Question: Using <URL> on the Gmail conversation view shows an interesting and unusual layout hierarchy:
- 'com.google.android.gm.CustomWebView'- 'com.google.android.gm.MessageHeaderScrollView''HybridConversationScrollContainer''MessageHeaderView'

So, how (and why) is this achieved? Is it something that an Android developer could & should aspire to re-create in their own apps?
Obviously the probable is performance - WebView uses the fast native WebKit rendering of the message text, and a single WebView is probably more efficient than a separate WebView for each message. If anyone has seen any good blogposts on the performance benefits of this I'd be interested.
Yet there's an obvious complexity cost to this approach (against naively using an <URL> - the 'HybridConversationScrollContainer' has to somehow work out where the message headers should go over the web-rendering, in order to position it's 'MessageHeaderViews' correctly. What I'd like to know is: does it work out those offsets?
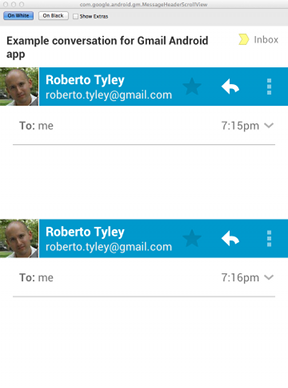
Answer: Incidentally, the only approach I can think of is javascript-based - use javascript in the WebView to gather the header coordinates, and then use 'WebView.addJavascriptInterface()' to pass those coordinates on to Java and the 'HybridConversationScrollContainer'. I haven't tried doing this myself though so I'm not sure if it could actually work.
There a short post on the android Developer blog talking about the 'addJavascriptInterface()' method:
<URL>
It would be wonderful if 'MessageHeaderScrollView' could be released as an open-source library - I'd use it! - but seeing as the Gmail app is closed, it doesn't seem immediately likely.